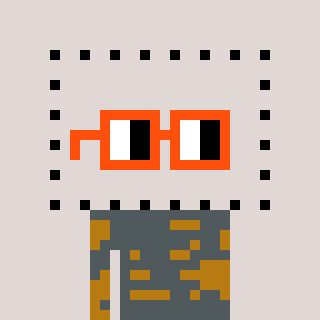
a pixel art character with square orange glasses, a void-shaped head and a gold-colored body on a warm background